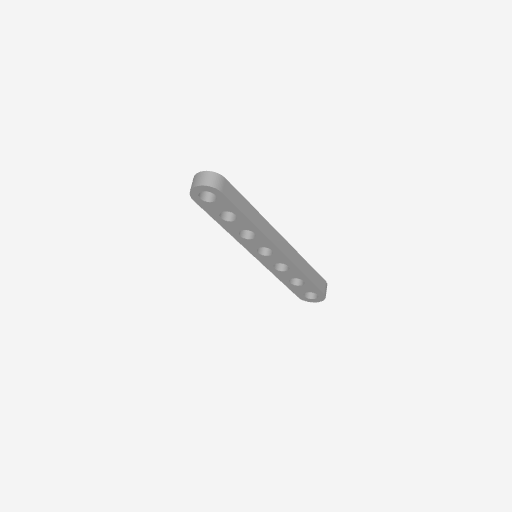
Part: FlatBeam7H